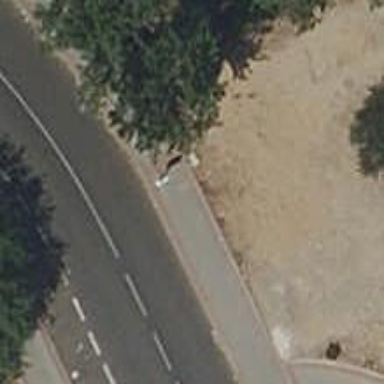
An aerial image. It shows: Bollard barrier.